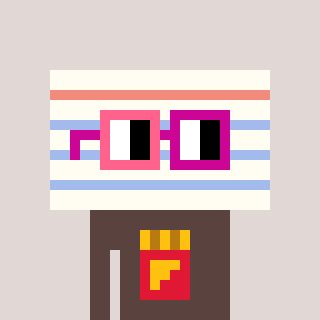
a pixel art character with square pink and red glasses, a empty notebook page-shaped head and a darkbrown-colored body on a warm background